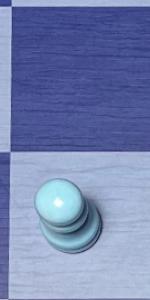
Label: Pawn_White